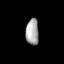
Tissue: lung
Cell type: Endothelial cells
Senescence score: 0.5435
Nuclear area (px): 333
Mean DAPI intensity: 168.267